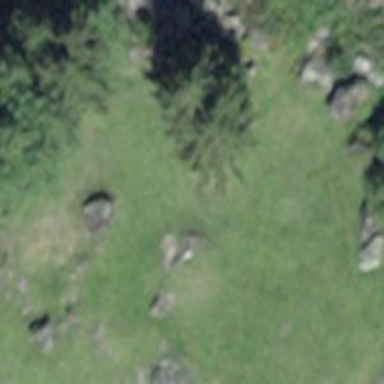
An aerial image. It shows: Needle-leaved tree in natural setting.